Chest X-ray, PA view. Patient: 64 years old, sex M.
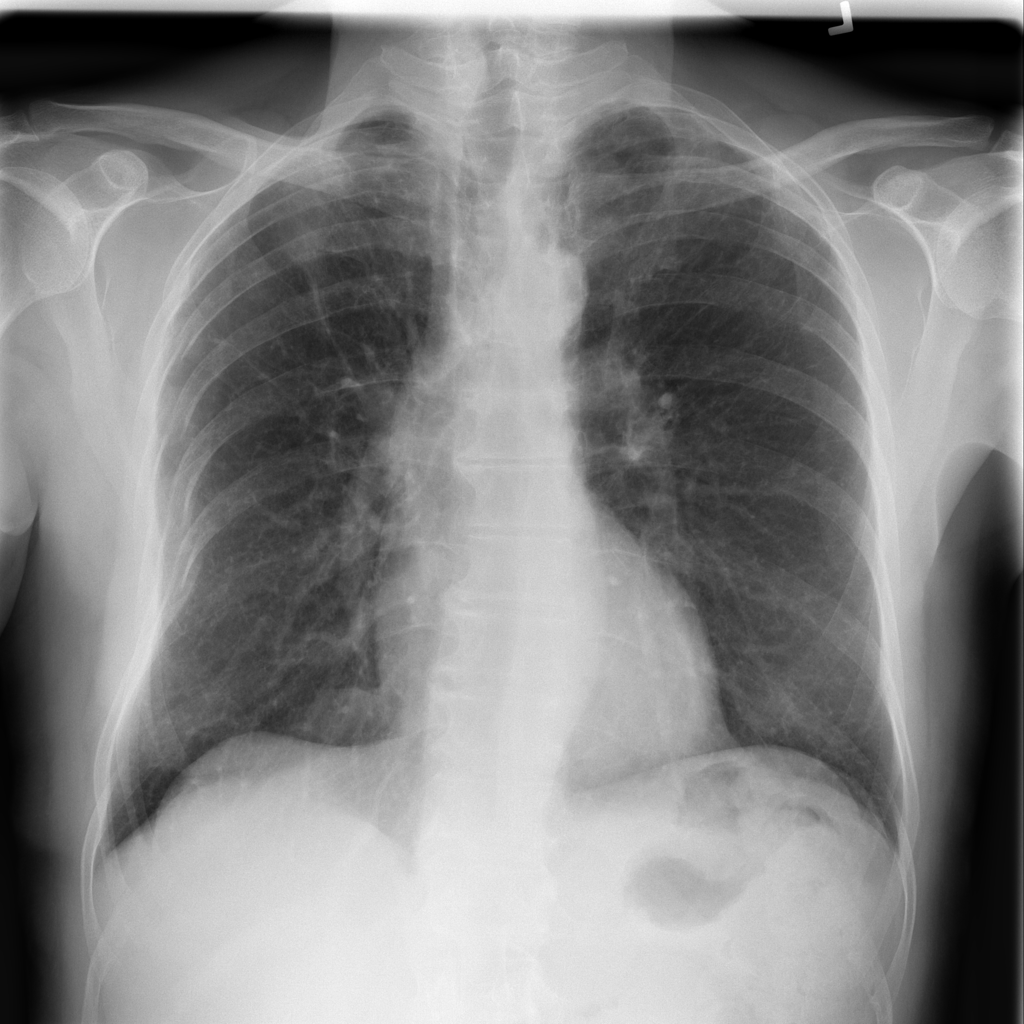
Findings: Mass